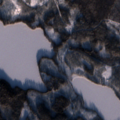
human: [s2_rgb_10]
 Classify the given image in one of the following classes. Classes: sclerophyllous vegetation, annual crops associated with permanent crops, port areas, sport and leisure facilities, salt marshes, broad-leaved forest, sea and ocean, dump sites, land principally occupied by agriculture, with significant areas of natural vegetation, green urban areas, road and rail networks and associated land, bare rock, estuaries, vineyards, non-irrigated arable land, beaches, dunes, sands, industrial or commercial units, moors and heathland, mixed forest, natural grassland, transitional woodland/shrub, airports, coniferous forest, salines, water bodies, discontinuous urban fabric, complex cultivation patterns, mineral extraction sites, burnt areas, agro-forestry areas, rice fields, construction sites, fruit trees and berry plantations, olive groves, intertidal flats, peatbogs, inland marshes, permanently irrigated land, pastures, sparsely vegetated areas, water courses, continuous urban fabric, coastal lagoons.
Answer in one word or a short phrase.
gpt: coniferous forest, mixed forest, transitional woodland/shrub, water bodies